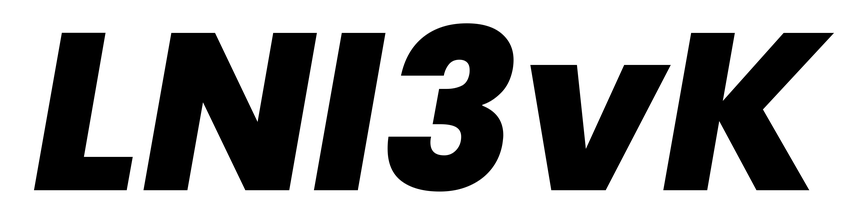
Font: Poppins-ExtraBoldItalic